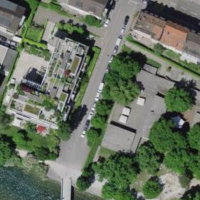
EUNIS habitat code: 54
Species observed at this site:
Tachybaptus ruficollis
Motacilla cinerea
Fulica atra
Alcedo atthis
Anas platyrhynchos
Troglodytes troglodytes
Corvus frugilegus
Passer domesticus
Salvia pratensis
Turdus merula
Phalacrocorax carbo
Cygnus olor
Parus major
Pica pica
Garrulus glandarius
Agrostemma githago
Cornus sanguinea